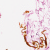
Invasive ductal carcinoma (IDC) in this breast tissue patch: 0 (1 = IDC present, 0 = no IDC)